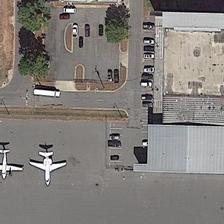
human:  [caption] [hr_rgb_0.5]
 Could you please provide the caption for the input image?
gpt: three planes are parked next to a road and a building .

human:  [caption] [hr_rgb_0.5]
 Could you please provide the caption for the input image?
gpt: three planes are parked next to a building on an airport .

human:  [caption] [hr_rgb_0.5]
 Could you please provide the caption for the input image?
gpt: a parking lot and aopen space are in front of the terminal building while the airplanes are located aisde .

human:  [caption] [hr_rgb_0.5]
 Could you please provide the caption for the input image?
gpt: three planes are near a large building .

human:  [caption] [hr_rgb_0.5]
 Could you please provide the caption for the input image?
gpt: three planes are parked next to a building on an airport .